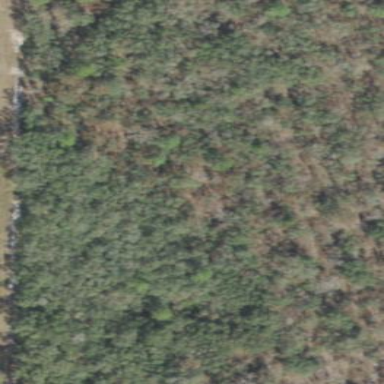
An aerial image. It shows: Mixed leaf woodland.